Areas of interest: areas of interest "Hebei Science and Technology Museum (Old Building)"
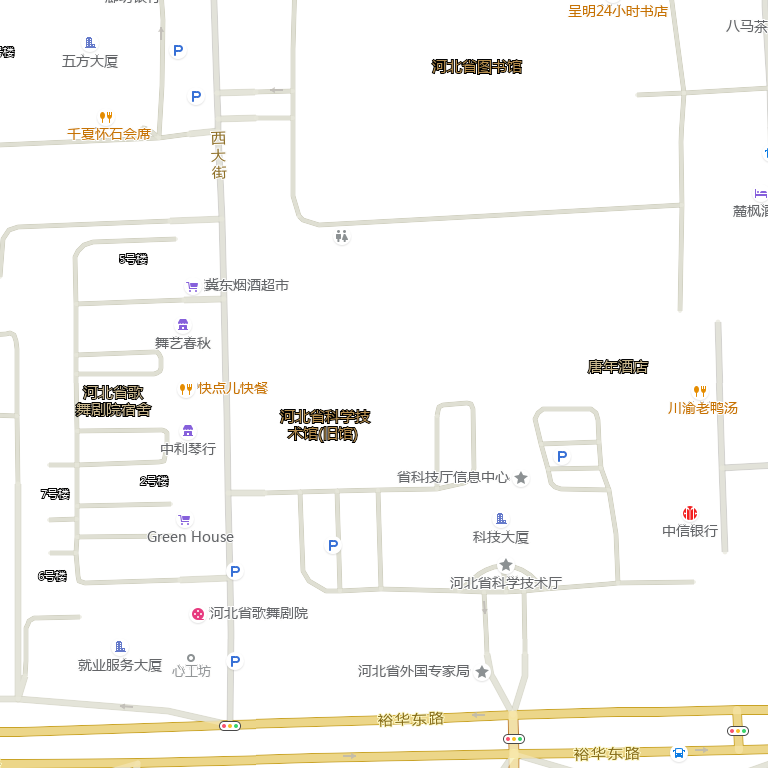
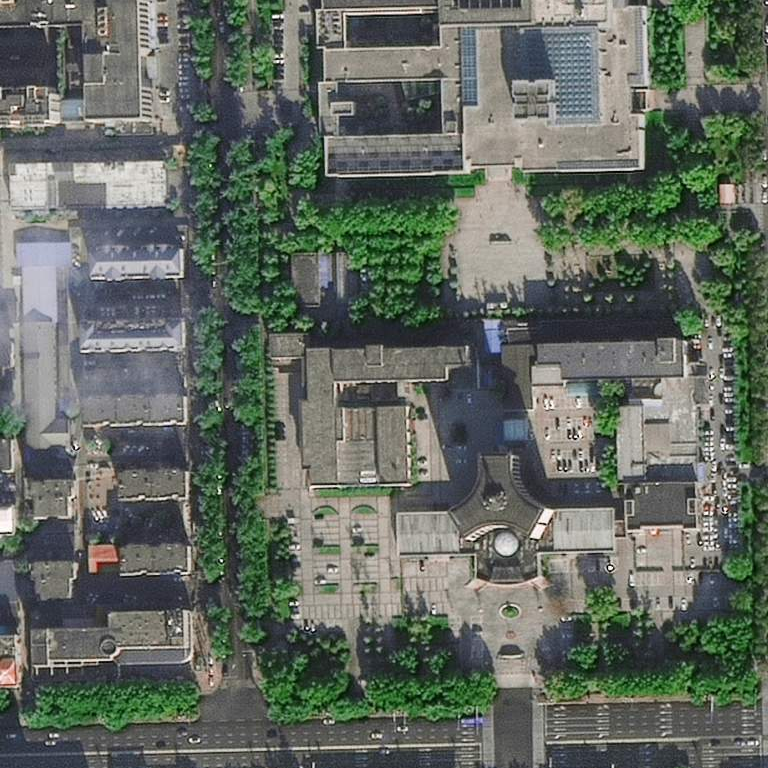